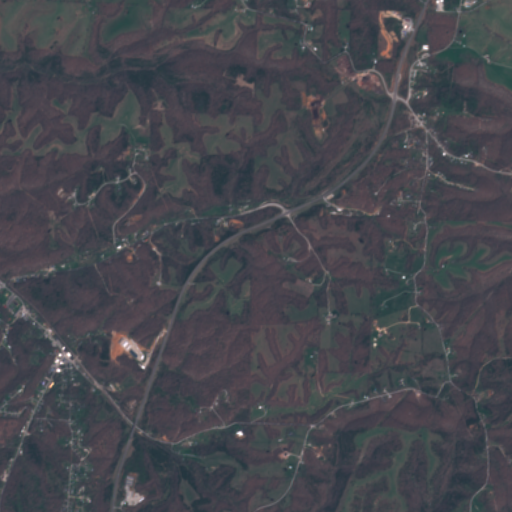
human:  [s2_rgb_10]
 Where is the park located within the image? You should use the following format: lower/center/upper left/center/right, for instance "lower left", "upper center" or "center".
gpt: The park is located in the lower left of the image.
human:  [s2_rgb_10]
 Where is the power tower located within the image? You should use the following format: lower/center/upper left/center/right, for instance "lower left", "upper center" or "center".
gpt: The power tower is located in the lower right of the image.
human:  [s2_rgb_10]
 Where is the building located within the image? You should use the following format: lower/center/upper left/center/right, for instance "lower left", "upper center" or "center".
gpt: The building is located in the center of the image.
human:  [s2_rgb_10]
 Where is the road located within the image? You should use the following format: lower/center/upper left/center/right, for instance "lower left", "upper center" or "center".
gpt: There is no road in the image.